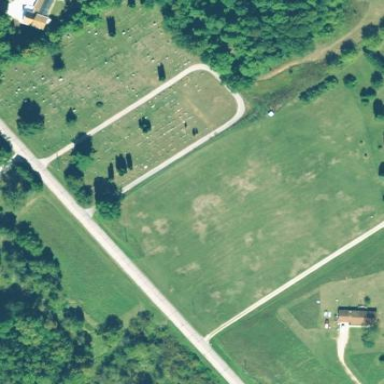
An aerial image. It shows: Cemetery.